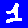
Digit: 1